Field crop: tomato
Growth stage: 1
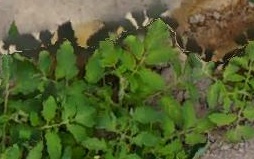
Species: tomato